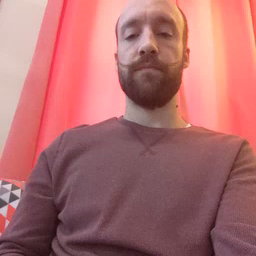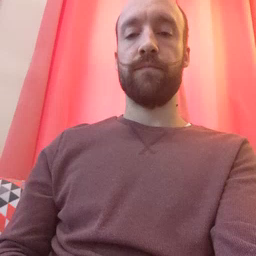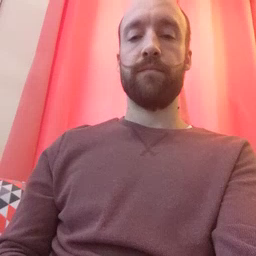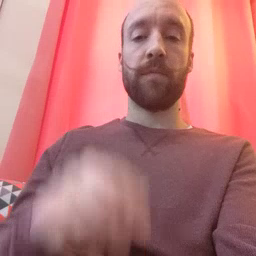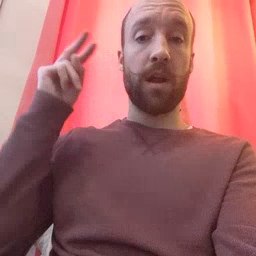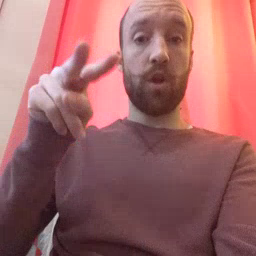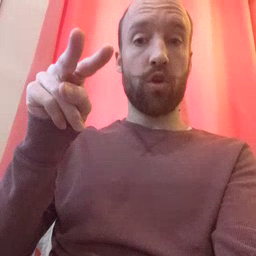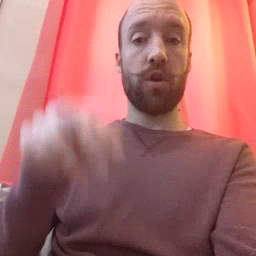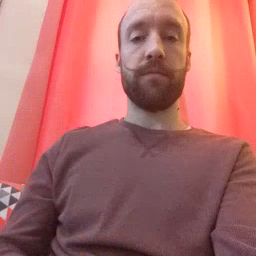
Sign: look